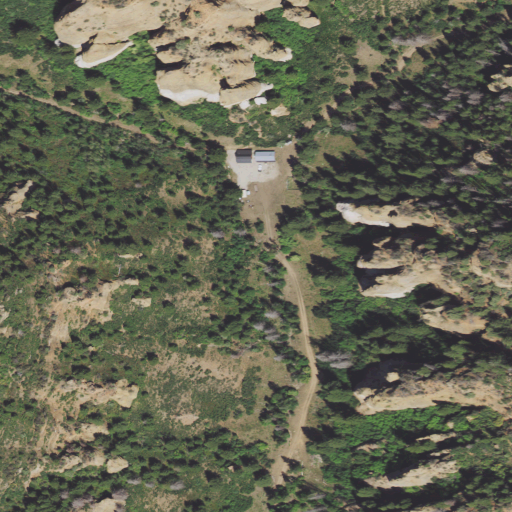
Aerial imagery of valley in Utah named Left Fork Sawmill Canyon containing deciduous forest, evergreen forest, shrub, and open development